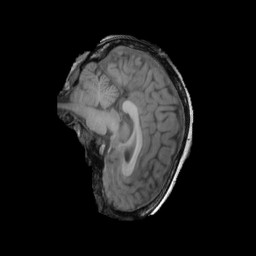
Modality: T1w
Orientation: sagittal
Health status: ill
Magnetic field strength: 3 T